Question: I have the following program:
'''
#include<iostream>
using namespace std;
class A {
protected:
A() { cout << "Executing A()" << endl; }
public:
~A() { cout << "Executing ~A()" << endl; }
};
class B : public A {
public:
B() { cout << "Executing B()" << endl; }
~B() { cout << "Executing ~B()" << endl; }
};
class C : public B {
public:
C() { cout << "Executing C()" << endl; }
~C() { cout << "Executing ~C()" << endl; }
};
void someFunc() {
A a = C();
}
int main() {
someFunc();
return 0;
}
'''
which prints the following:

Why is '~A()' called twice?
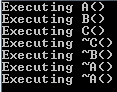
Answer: The destructor for 'A' is called twice because there are two objects that need to be destroyed. <URL>
> '''
class A {
protected:
A() { cout << "Executing A()" << endl; }
public:
A(const A &) { cout << "Executing A(const A &)" << endl; }
// with recent compilers, you could also try A(A &&)
~A() { cout << "Executing ~A()" << endl; }
};
'''
Output:
Basically, 'A a = C();' doesn't do what you might think it does. It creates an anonymous 'C' object, and then creates 'a' as an 'A' object, copying from the just-created anonymous object. It does not let 'a' somehow point to a real 'C' object.
A variable declared as 'A' is an 'A', never any derived type. To get something to that effect, you would need to use pointers or references.
'''
const A &a = C();
'''
Here, 'a' is an 'A' object. This creates the same anonymous 'C' object as before, but then makes 'a' a reference to that anonymous object, instead of attempting to create a new 'A' object.